Question: I write socket client:
'''
clientSocket = new Socket("192.168.1.102", 15780);
outToServer = new DataOutputStream(clientSocket.getOutputStream());
'''
All works. But I wont to send to server -8 format messages and do so:
'''
outToServer.writeBytes("msg#");//server tag
outToServer.writeUTF("hello");
//outToServer.writeUTF(str); //or another string
outToServer.writeBytes("
");
outToServer.flush();
'''
Messages become such:

Tell me please why? How correctly send UTF messages?
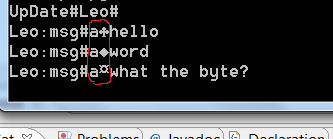
Answer: <URL> says:
> First, two bytes are written to the output stream as if by the writeShort method giving the number of bytes to follow. This value is the number of bytes actually written out, not the length of the string.
You can encode the string as utf-8 yourself and then send the resulting byte array to the server using <URL>:
'''
byte[] buf = "hello".getBytes("UTF-8");
outToServer.write(buf, 0, buf.length);
'''